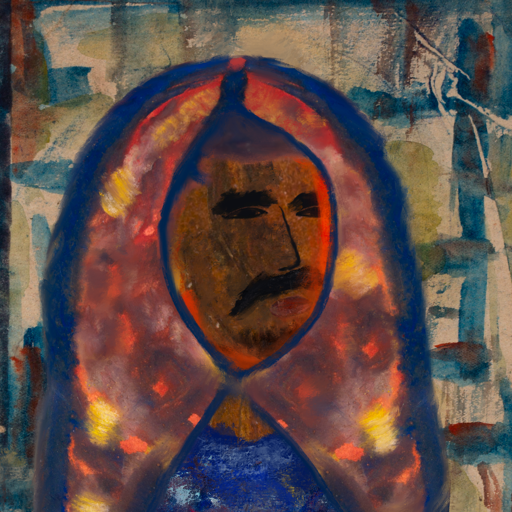
Background: Orphan, Head And Neck Side: Mosgoul, Face Side: Mosgoul, Bust: Irani, Hair Side: Rupkatha, Head Accessory: Mother_And_Son_Mother_Scarf, Second Necklace: Blank, Necklace: Blank, Baby: Blank